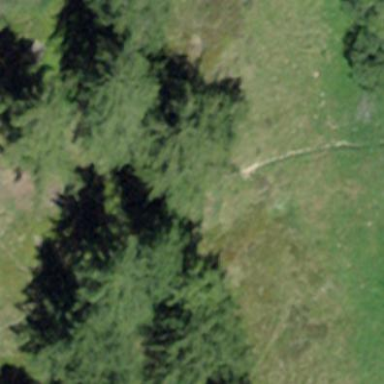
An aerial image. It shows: Forest area.